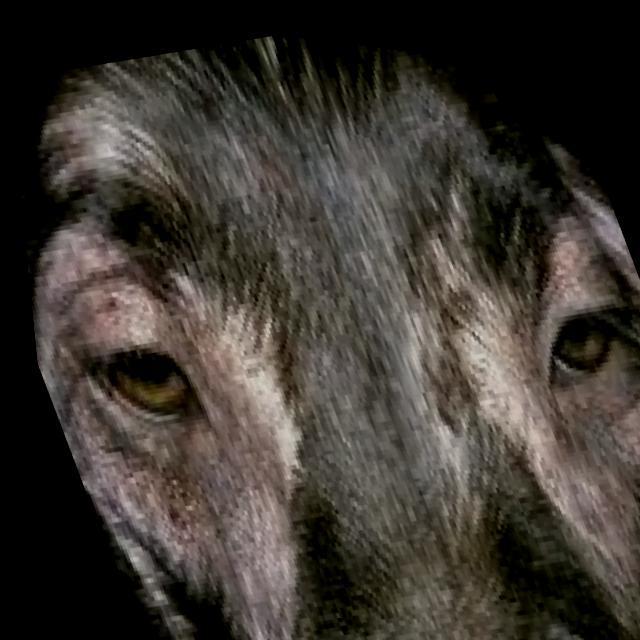
Canine hypersensitivity reaction — allergic skin response with urticaria, erythema, pruritus, and angioedema. May be food, environmental, or flea allergy related.